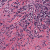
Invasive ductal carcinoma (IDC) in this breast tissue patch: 1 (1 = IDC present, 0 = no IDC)